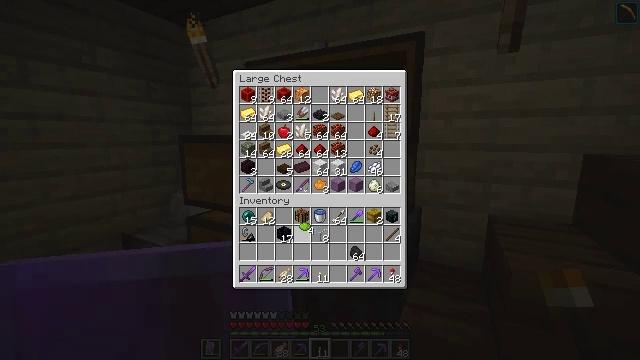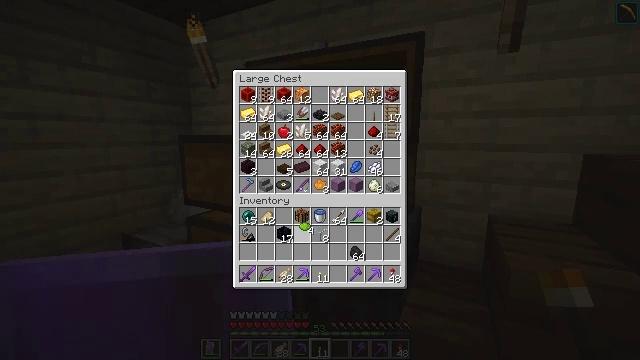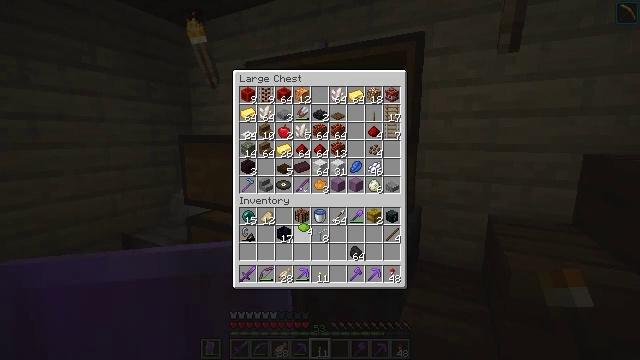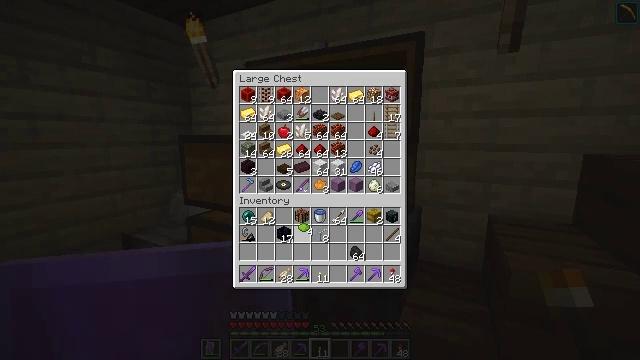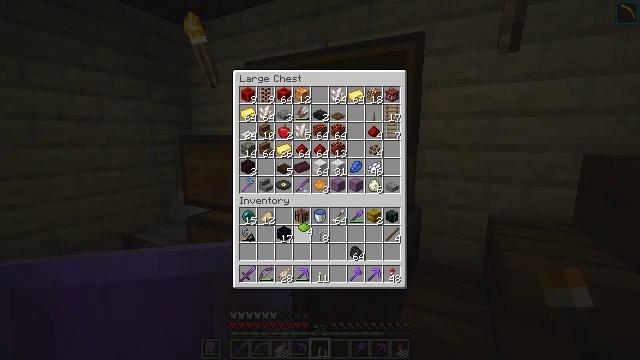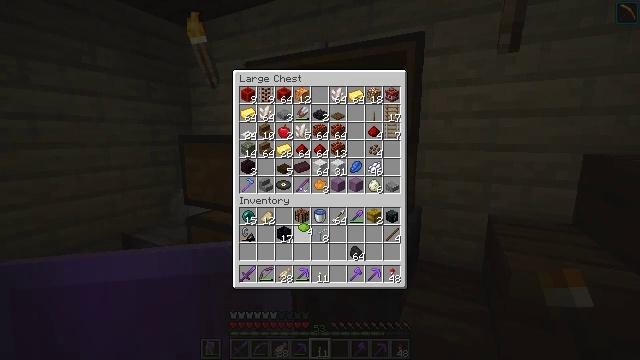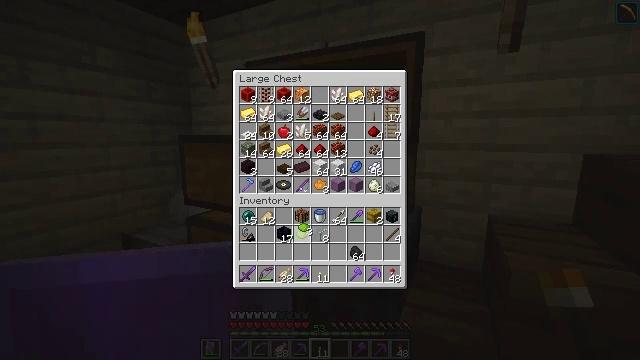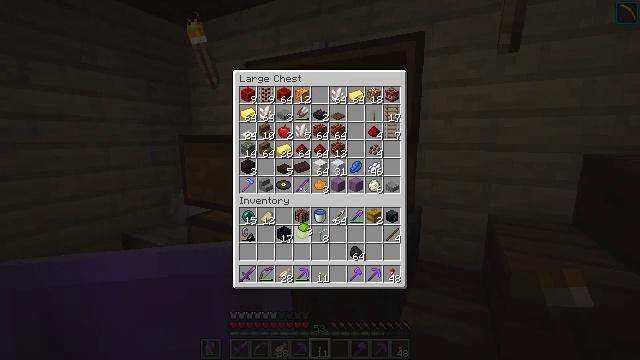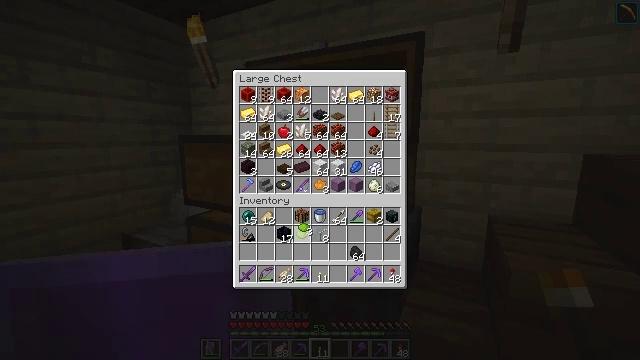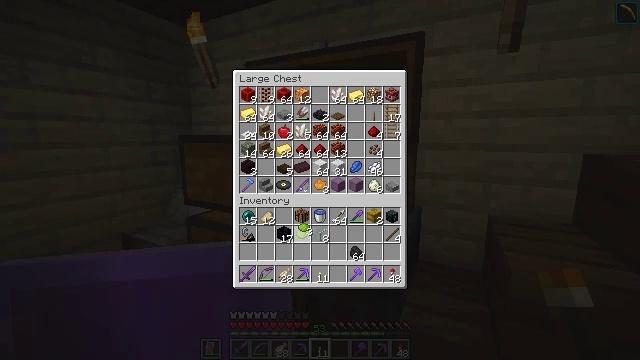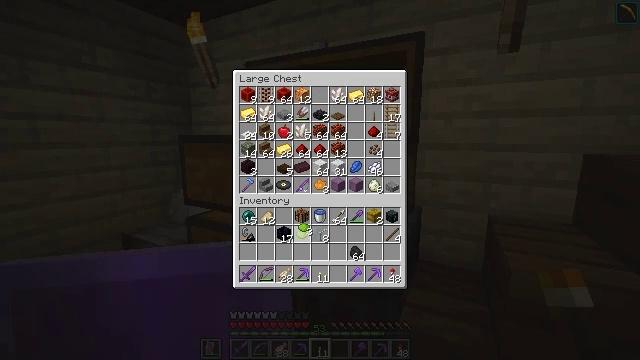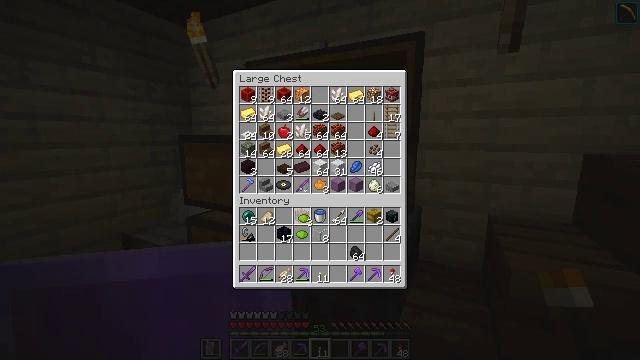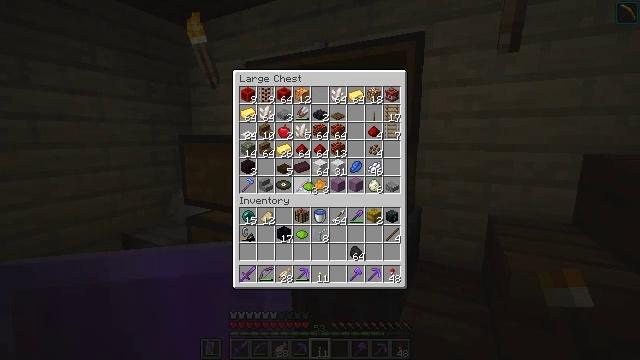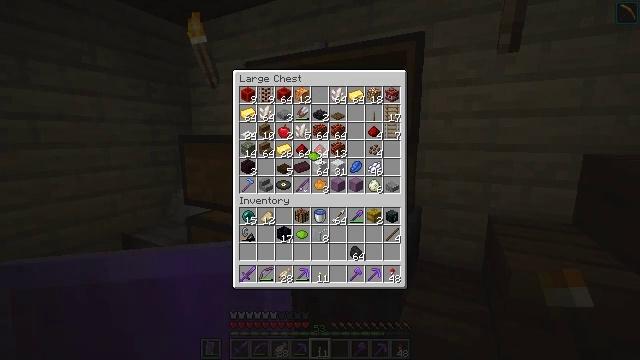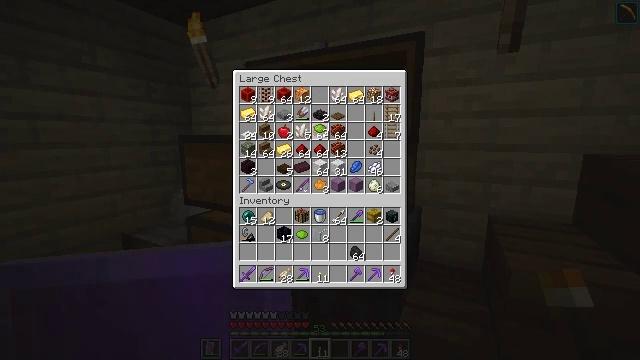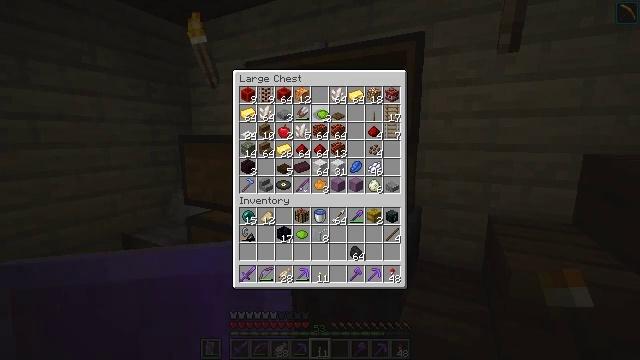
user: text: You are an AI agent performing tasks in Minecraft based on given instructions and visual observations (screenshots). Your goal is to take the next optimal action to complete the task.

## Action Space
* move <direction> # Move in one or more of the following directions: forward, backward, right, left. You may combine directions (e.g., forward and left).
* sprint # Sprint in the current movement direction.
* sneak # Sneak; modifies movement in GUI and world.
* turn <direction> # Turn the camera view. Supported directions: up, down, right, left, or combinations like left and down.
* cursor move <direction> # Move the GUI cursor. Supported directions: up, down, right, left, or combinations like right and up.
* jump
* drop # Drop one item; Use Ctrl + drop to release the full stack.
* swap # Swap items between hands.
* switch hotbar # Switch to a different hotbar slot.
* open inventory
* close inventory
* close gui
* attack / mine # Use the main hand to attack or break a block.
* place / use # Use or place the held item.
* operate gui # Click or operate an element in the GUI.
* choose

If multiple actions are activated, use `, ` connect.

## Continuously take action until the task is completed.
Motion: motion action
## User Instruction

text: Craft lime stained glass.
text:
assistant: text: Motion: no_op
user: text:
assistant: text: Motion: no_op
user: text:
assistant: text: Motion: use / place
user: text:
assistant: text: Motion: use / place
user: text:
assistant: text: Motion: use / place
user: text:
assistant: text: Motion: no_op
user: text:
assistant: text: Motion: no_op
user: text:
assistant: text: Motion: no_op
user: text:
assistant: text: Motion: no_op
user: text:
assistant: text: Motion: no_op
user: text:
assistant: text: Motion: turn up
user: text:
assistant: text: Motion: turn up
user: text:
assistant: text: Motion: turn up
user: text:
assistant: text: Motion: turn up
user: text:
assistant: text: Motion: turn up
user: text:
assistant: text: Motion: no_op
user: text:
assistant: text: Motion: no_op
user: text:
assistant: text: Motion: no_op
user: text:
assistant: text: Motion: turn up
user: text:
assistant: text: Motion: no_op
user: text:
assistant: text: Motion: no_op
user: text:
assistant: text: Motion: no_op
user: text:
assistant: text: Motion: no_op
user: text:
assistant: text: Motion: no_op
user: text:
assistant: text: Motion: no_op
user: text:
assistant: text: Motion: attack / mine
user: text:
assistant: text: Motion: attack / mine
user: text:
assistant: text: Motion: no_op
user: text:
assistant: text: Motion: no_op
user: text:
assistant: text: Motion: no_op